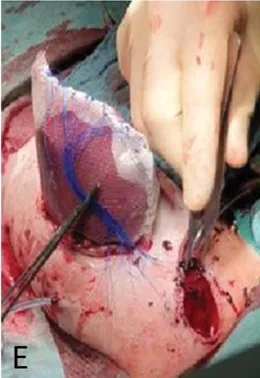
E
) Situs after the operation.
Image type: medical_photograph (other_medical_photograph)